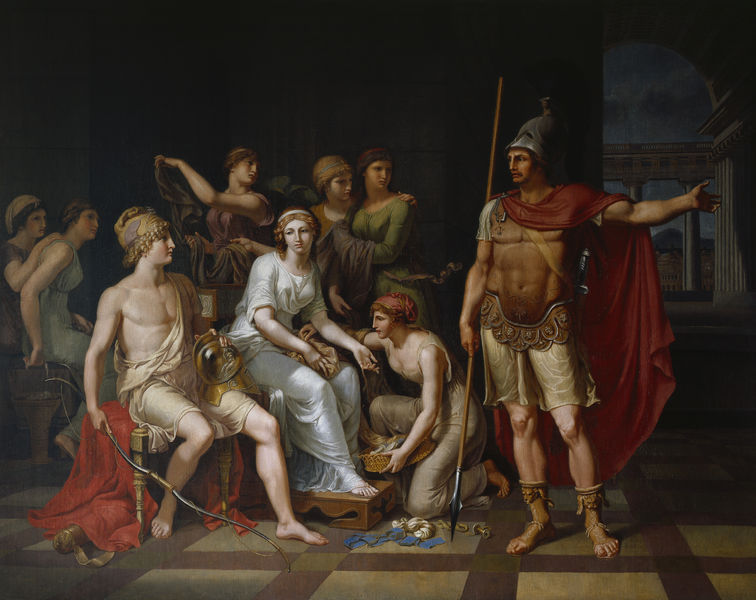
Titel: Hektor wirft Paris seine Weichlichkeit vor und mahnt ihn, in den Kampf zu ziehen
Künstler: Johann Heinrich Wilhelm Tischbein
Standort: Weimar
Institution: Schloßmuseum, Kunstsammlungen zu Weimar
Schlagwörter: blau, dunkel, gemälde, gruppe, hand, held, himmel, körper, lendenschurz, mann, nackt, schatten, umhang, weiß, wolken, frauen, grün, menschen, sitzen, braun, frankreich, frau, geste, haar, kleid, kleider, licht, marmor, männer, nacht, paris, pfeiler, raum, schwarz, stuhl, szene, säule, säulen, ausblick, blick, haus, rot, tuch, malerei, muster, rock, wand, architektur, arm, falten, geschichte, gesicht, historie, kleidung, stehen, innenraum, boden, gold, mantel, tücher, familie, klassizismus, personen, bühne, haarreif, locken, federbusch, bein, füße, düster, bogen, italien, perspektive, fußboden, parkett, stab, tag, ausdruck, haarband, hocker, saal, schemel, rundbogen, ölgemälde, lanze, soldaten, thron, muskeln, verzierung, korb, bauch, halbnackt, zeigen, nazarener, oberkörper, tor, halle, posen, panzer, antike, fuss, palast, abschied, ideal, fliesen, knien, soldat, peitsche, kugel, helm, fußbank, ölmalerei, gruppenbild, ritter, rüstung, rom, römer, gestus, helme, harnisch, antik, götter, toga, krieger, eros, feuerbach, historienmalerei, knieen, huldigung, tempel, herrscherin, königin, speer, apoll, hermes, maria, david, töchter, mars, köcher, heroisch, rennaissance, schwur, stecken, diana, apollo, römisch, waschung, eid, zeigegestus, bauchmuskeln, jaques louis david, brustschild, reliefartig, salomon, kriger, hofdamen, mützr, griechische sage, dungel, antikisiernd, frau mann, berufung, weisses gewand, ewänder, appoll, kleidungg, 1900, jacque louis david, kneien